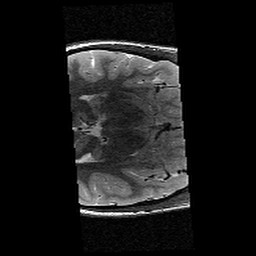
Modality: T2w
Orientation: axial
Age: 12
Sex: female
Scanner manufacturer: siemens
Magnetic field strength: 3 T
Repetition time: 9.23 s
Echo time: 0.067 s